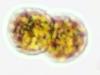
Label: Margalefidinium